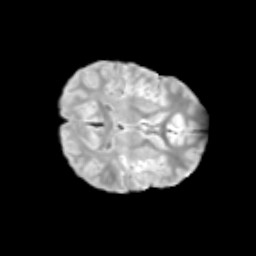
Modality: T2w
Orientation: axial
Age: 12
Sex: male
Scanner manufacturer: siemens
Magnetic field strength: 3 T
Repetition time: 3.8 s
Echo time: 0.07 s